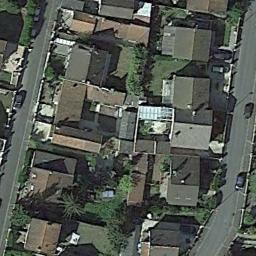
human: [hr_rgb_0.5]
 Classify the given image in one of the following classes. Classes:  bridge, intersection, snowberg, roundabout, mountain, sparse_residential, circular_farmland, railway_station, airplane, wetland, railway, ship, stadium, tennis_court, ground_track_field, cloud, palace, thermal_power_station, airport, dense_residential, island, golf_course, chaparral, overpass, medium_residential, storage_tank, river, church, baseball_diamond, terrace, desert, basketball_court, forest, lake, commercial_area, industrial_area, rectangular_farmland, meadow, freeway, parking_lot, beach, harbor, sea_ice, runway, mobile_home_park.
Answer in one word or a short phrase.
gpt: dense_residential